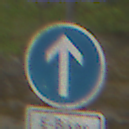
Verkehrszeichen: VorgeschriebeneFahrtrichtungGeradeaus
Zusatzzeichen unten: BesondereFahrzeugeUndTransportgueter13
Umgebung: Outdoor, Nature
Tageszeit: MorningAfternoon
Wetter: Overcast
Licht: Natural
Jahreszeit: NotSpecified
Kontrast: LowContrast